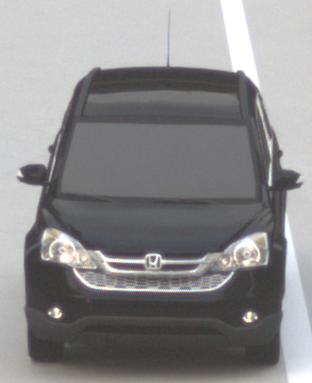
Make: Honda
Model: CR-V
Detailed model: CR-V (III) (04/10 - 10/12)
Model produced from: 2010
Model produced until: 2012
Doors: 5
Color: black
Road condition: dry road
Daytime: morning or afternoon
Contrast: low contrast